Question: For each matter the order of the table CUSTOMERS display the name of the customer (companyname), and the following three columns - the minimum, maximum and average
value of orders this customer with the discount (data from tables ORDERS and ORDERDETAILS).
The scheme of databases:

'''
select distinct c.companyname,
sum(od.unitprice*od.quantity*(1-od.discount)) over (partition by o.orderid) as "SUM"
from customers c, orders o, orderdetails od where c.customerid=o.customerid
and o.orderid=od.orderid
'''
This query displays the total value of orders. As additionally find the minimum, maximum and average value of orders?
'''
select c.companyname,
min(od.unitprice*od.quantity*(1-od.discount)) over (partition by o.customerid) as "MIN",
max(od.unitprice*od.quantity*(1-od.discount)) over (partition by o.customerid) as "MAX",
avg(od.unitprice*od.quantity*(1-od.discount)) over (partition by o.customerid) as "AVG"
from customers c, orders o, orderdetails od
where c.customerid=o.customerid and o.orderid=od.orderid
'''
This query finds the minimum, maximum and average cost is not the whole order, but only sub-orders (as in one order may be several lots).
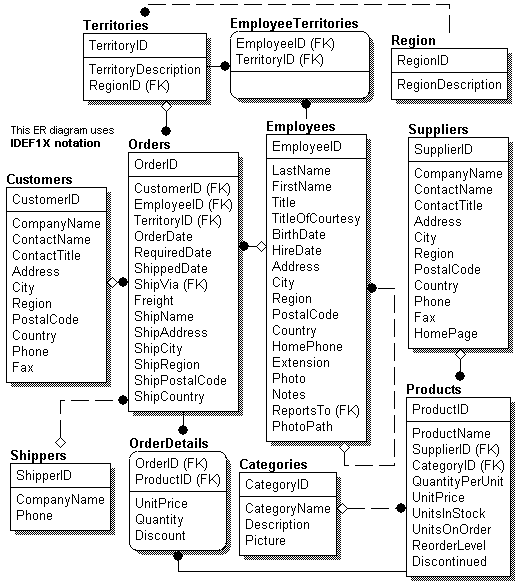
Answer: I think you just want 'group by', but twice. Once at the 'orders' level and once at the 'customer' level:
'''
select companyname, min(mino), max(maxo), sum(sumo)
from (select c.companyname, o.orderid,
min(od.unitprice*od.quantity*(1-od.discount)) as mino
max(od.unitprice*od.quantity*(1-od.discount)) as maxo
sum(od.unitprice*od.quantity*(1-od.discount)) as sumo
from customers c join
orders o
on c.customerid = o.customerid join
orderdetails od
on o.orderid = od.orderid
group by c.companyname, o.orderid
) co
group by companyname;
'''
Note that I also introduced explicit 'join' syntax. If you are learning SQL, you should learn the right way to express joins, using the 'join' keyword and the 'on' clause.
EDIT:
One 'select' is a ridiculous limitation. Presuming this is for a course, it is even worse to impose such a restriction where modern join syntax is not a requirement.
But, I think it is possible. Stupid query, but still possible.
'''
select distinct c.companyname,
min(min(od.unitprice*od.quantity*(1-od.discount))) over (partition by companyname) as mino,
max(max(od.unitprice*od.quantity*(1-od.discount))) over (partition by companyname) as maxo
sum(sum(od.unitprice*od.quantity*(1-od.discount))) over (partition by companyname) as sumo
from customers c join
orders o
on c.customerid = o.customerid join
orderdetails od
on o.orderid = od.orderid
group by c.companyname, o.orderid
'''
I would never write a query like this. The double nested aggregation is both clearer and probably has better performance. But it is interesting (in a perverse way) that this could be done.